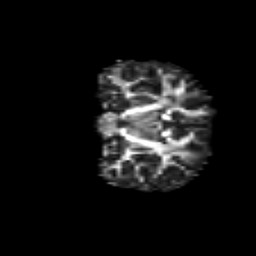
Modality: FA
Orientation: coronal
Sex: female
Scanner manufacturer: siemens
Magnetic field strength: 3 T
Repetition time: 5 s
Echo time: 0.071 s